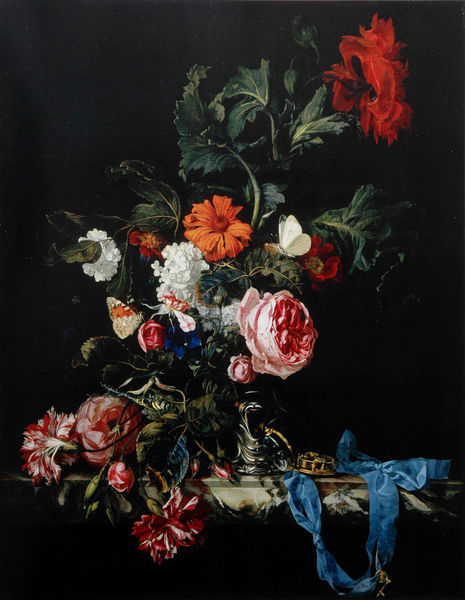
Titel: Blumenvase
Künstler: Willem van Aelst
Standort: Den Haag
Institution: Königliches Gemäldekabinett Mauritshuis
Schlagwörter: blau, blätter, dunkel, gemälde, weiß, grün, blume, blumen, bunt, glas, grau, lampe, licht, marmor, orange, schmuck, schwarz, tisch, blüte, blüten, rose, rosen, rot, tuch, schleife, band, falten, knoten, samt, silber, stehen, tod, tischdecke, öl, dunkelheit, stoff, blatt, pflanzen, rosa, seide, kanne, stilleben, stillleben, vase, trocken, farben, kette, lila, gestreift, uhr, altrosa, tischchen, metall, strauss, faltenwurf, marmoriert, fliege, pfingstrose, ring, gesteck, blumenstrauss, satin, foto, blühen, pink, tischkante, vanitas, nature morte, vergänglichkeit, zinn, hängen, blumenstillleben, mohn, stengel, medallie, orden, lilie, nelke, schmetterling, stängel, tischplatte, fuchs, knospen, pfingstrosen, silbern, blattwerk, welken, schnurr, medaille, insekt, marmorplatte, marmortisch, schmetterlinge, blumenstilleben, nelken, lilien, fleurs, falter, natura morta, ordensband, bouquet, couleurs, bluemstrauss, blaues band, cornelisz kick, kunstgegenstand, päonie, ses, stillleben mit blumenstrauß, zitronenfalter, 1550, margeraiten